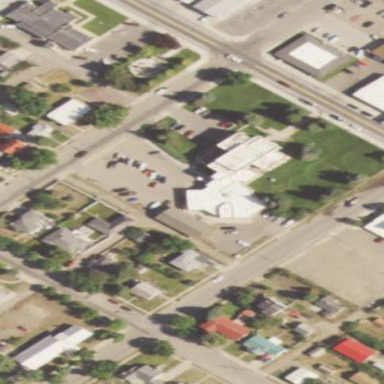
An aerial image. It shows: Public courthouse building.